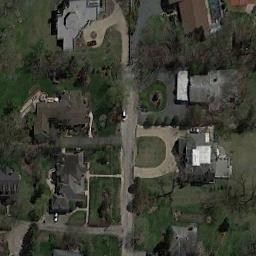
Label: medium_residential